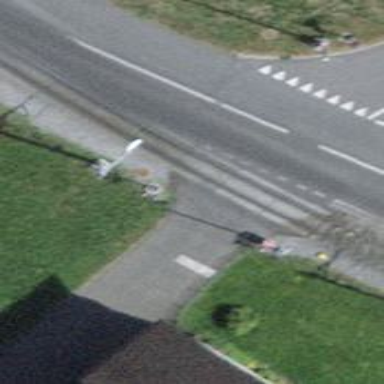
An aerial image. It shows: Railway level crossing.